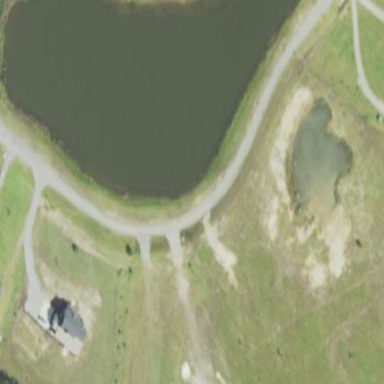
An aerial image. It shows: Pond surrounded by natural water.